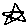
Label: star